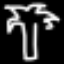
Label: palm tree